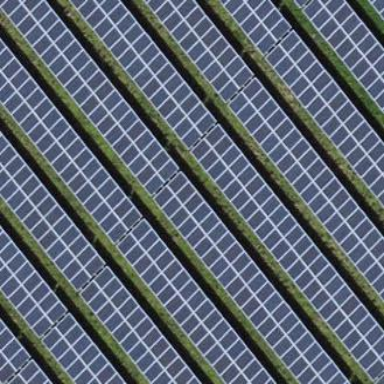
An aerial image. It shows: Solar photovoltaic panel generator.